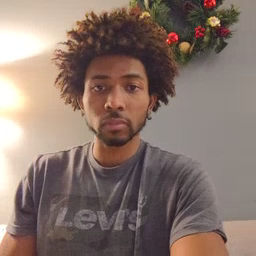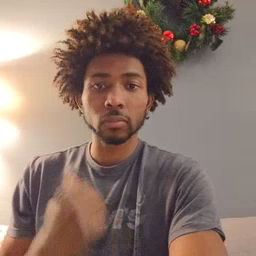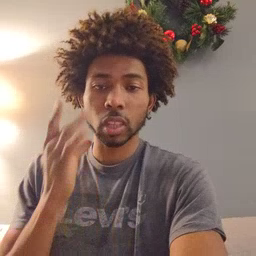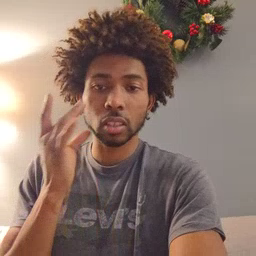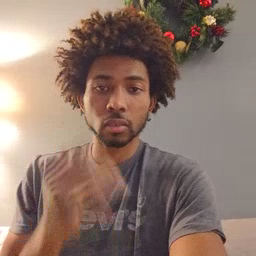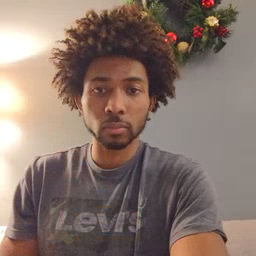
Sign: cat